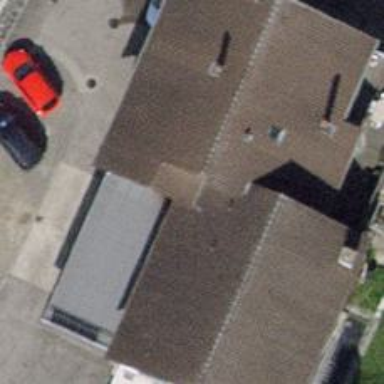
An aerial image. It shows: Car repair shop that offers both dealership and repair services.